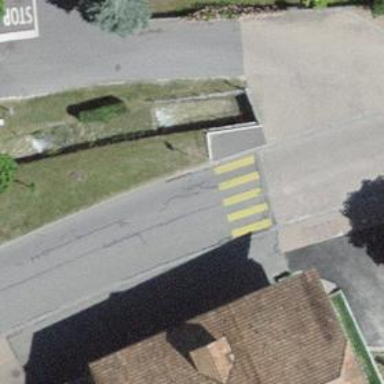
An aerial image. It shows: Bollard barrier.